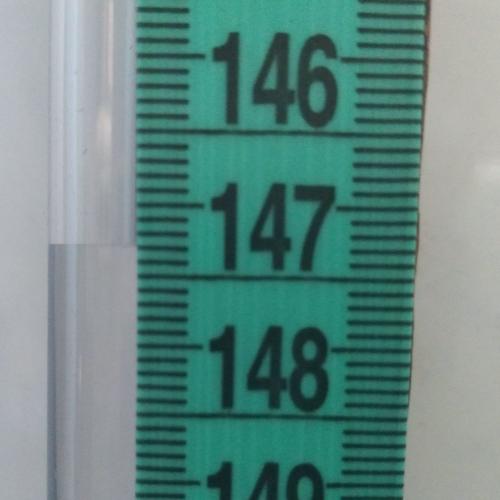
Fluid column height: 147.3 cm